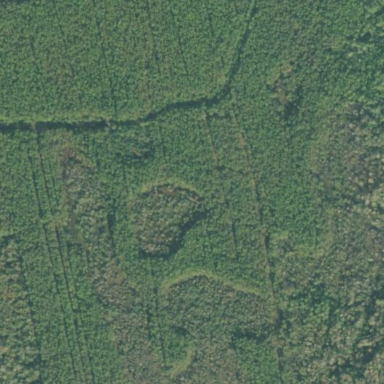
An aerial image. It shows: Forest area predominantly covered with needle-leaved trees.